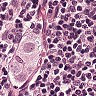
Metastatic tissue present: yes